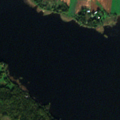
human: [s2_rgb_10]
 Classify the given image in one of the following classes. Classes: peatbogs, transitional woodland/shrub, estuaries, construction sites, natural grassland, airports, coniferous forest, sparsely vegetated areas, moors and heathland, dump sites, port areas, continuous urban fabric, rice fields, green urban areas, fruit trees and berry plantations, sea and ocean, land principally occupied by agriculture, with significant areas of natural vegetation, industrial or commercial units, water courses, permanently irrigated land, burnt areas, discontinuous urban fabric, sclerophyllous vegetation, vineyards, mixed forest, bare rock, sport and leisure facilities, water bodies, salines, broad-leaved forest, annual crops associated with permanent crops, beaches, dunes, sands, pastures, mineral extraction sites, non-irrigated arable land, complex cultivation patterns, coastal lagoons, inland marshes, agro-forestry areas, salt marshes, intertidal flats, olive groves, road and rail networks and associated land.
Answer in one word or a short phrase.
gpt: non-irrigated arable land, land principally occupied by agriculture, with significant areas of natural vegetation, broad-leaved forest, mixed forest, water bodies